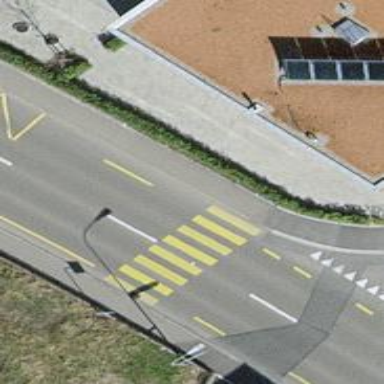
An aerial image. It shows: Marked crossing with zebra stripes on the road.